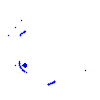
Particle: proton